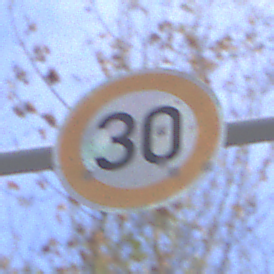
Verkehrszeichen: Geschwindigkeit30
Umgebung: Outdoor, Urban
Tageszeit: MorningAfternoon
Wetter: PartlyCloudy
Licht: Natural
Jahreszeit: NotSpecified
Kontrast: MediumContrast